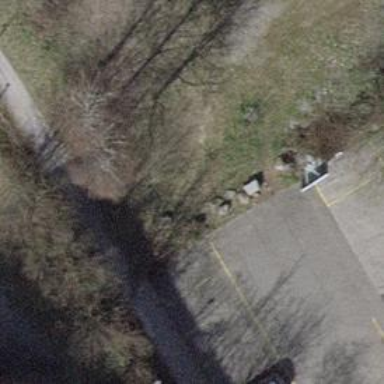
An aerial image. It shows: Block barrier.